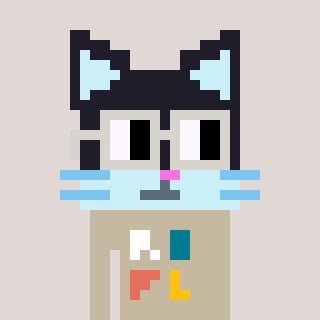
a pixel art character with square light gray glasses, a cat-shaped head and a bege-colored body on a warm background